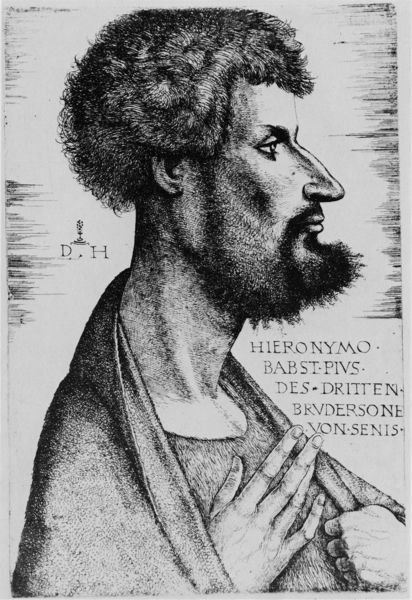
Titel: Bildnis des Hieronymus, Neffe von Papst Pius III
Künstler: Daniel Hopfer
Institution: (Seriendruck)
Schlagwörter: dunkel, hand, kopf, mann, schatten, umhang, finger, frisur, geste, haar, hintergrund, licht, nase, ohr, profil, schwarz, stirn, weiss, zeichnung, blick, bart, hemd, augen, bärtig, kragen, mensch, vollbart, bild, bildnis, hals, hände, portrait, porträt, signatur, verzerrung, auge, haare, mantel, kinn, lippen, locken, rechts, holzschnitt, schrift, wangen, man, grafik, graphik, papst, karikatur, inschrift, deutsch, wange, name, druck, schwarz-weiss, initialen, monogramm, schraffur, radierung, lithografie, markant, text, faust, beschriftung, initiale, pupille, fingernägel, kraushaar, backe, insignien, sigel, shirt, hieronymus, kürzel, pius, hieronimus, hironimus, pupulle, stachlig, hironymus, dritte, hieronymo, strubbelig, dh, strubbelhaare, past pius, pius der dritte, d.h, d.h., sitenansicht, fusselbart, strubelig, strubelhaare, nfaust